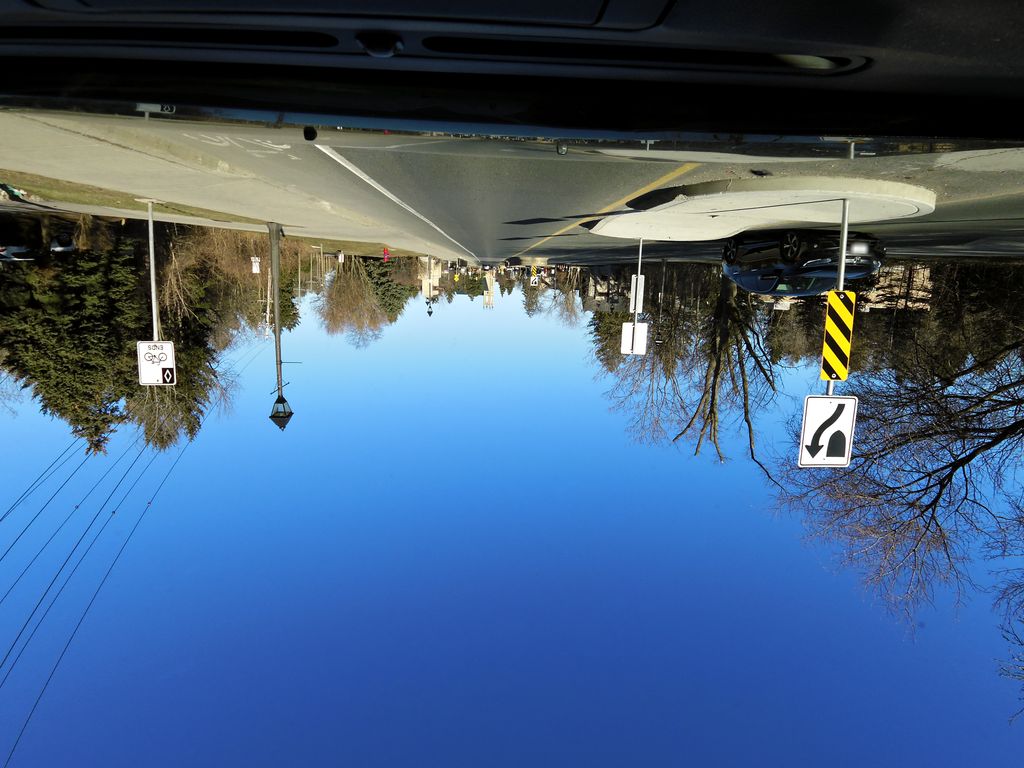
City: hamilton